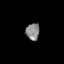
Tissue: skin
Cell type: T cells
Senescence score: 0.2856
Nuclear area (px): 227
Mean DAPI intensity: 133.233